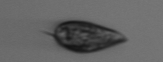
Label: Prorocentrum_triestinum